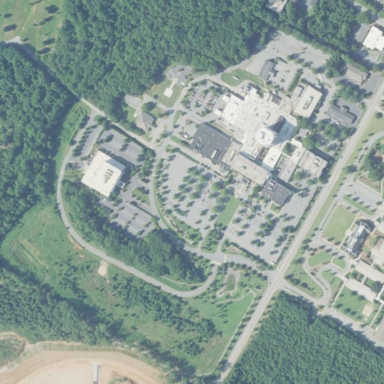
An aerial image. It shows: Healthcare facility identified as hospital.